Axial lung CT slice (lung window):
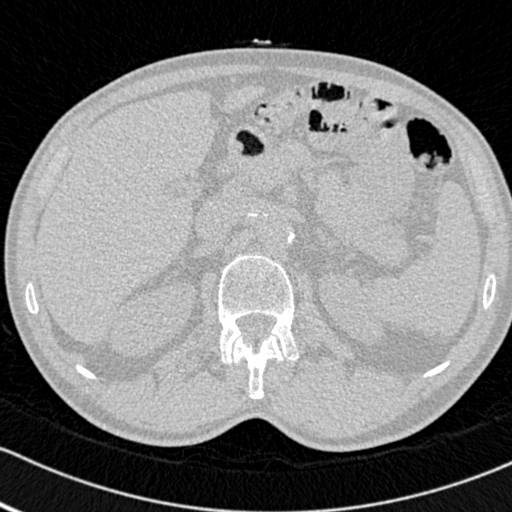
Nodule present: no